Aerial crown-view tile of a tropical tree (Barro Colorado Island, Panama), acquired 20250715:
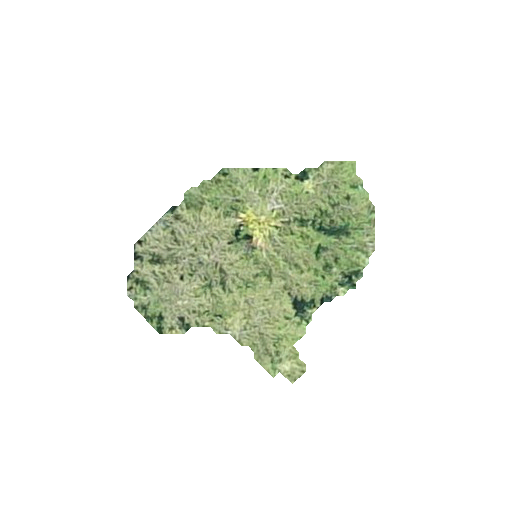
Species: Quararibea stenophylla
GBIF accepted scientific name: Quararibea stenophylla
Crown area: 51.705 m²